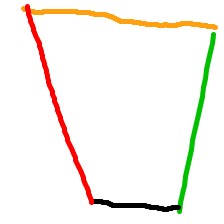
Shape: trapezoid